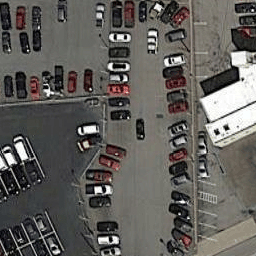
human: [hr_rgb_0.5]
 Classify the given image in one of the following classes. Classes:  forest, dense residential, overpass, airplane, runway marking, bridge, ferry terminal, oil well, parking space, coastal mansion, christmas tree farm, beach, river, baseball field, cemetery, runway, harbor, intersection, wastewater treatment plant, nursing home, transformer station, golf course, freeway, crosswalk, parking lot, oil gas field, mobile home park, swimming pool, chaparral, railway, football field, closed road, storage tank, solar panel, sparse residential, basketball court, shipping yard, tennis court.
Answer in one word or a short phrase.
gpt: parking lot